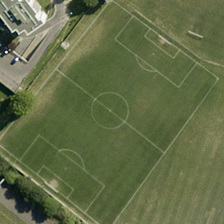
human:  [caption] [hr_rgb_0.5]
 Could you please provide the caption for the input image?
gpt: a football field is near a piece of green meadows and a building .

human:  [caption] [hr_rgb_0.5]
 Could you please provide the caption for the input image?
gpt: a football field is near a piece of green meadows and a building .

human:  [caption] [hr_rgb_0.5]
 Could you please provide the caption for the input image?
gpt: a football field is near a piece of green meadows and a building .

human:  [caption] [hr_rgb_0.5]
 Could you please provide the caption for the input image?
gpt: a football field is near a piece of green meadows and a building .

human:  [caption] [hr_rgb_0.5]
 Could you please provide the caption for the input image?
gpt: a football field is near a piece of green meadows and a building .